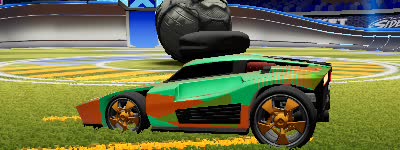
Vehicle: breakout